Interaction volume radius: 5 \u00c5
Interaction volume height: 10 \u00c5
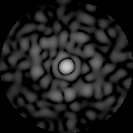
Disorder parameter: 0.8969